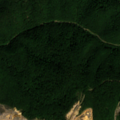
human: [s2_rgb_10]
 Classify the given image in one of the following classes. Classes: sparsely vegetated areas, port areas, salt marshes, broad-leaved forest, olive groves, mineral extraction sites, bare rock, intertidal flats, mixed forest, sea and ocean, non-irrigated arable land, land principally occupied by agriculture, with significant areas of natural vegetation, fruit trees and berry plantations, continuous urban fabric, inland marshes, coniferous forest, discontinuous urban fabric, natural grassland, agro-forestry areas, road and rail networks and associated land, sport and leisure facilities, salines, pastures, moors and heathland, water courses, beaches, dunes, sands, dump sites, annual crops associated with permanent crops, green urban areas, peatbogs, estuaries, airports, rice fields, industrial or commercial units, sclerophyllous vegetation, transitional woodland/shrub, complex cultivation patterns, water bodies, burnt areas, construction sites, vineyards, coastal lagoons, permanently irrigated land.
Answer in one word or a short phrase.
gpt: mineral extraction sites, broad-leaved forest